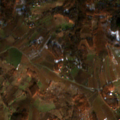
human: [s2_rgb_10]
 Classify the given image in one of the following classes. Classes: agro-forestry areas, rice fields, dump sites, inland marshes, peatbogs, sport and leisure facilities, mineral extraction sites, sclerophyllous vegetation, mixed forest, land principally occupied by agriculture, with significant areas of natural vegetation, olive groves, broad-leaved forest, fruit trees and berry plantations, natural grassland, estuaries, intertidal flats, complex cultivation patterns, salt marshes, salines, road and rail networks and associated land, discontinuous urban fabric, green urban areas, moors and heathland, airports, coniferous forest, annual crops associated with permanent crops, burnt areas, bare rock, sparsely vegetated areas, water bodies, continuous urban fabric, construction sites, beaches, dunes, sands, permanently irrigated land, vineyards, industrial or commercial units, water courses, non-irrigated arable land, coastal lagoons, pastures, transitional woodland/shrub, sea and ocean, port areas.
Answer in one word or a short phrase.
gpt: complex cultivation patterns, land principally occupied by agriculture, with significant areas of natural vegetation, broad-leaved forest